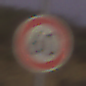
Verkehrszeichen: Geschwindigkeit60
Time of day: Dawn
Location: Outdoor (RoadRail)
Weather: Clear
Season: NotSpecified
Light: Natural